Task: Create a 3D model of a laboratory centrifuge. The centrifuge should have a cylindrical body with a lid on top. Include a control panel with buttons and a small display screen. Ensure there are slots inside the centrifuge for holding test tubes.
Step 527:
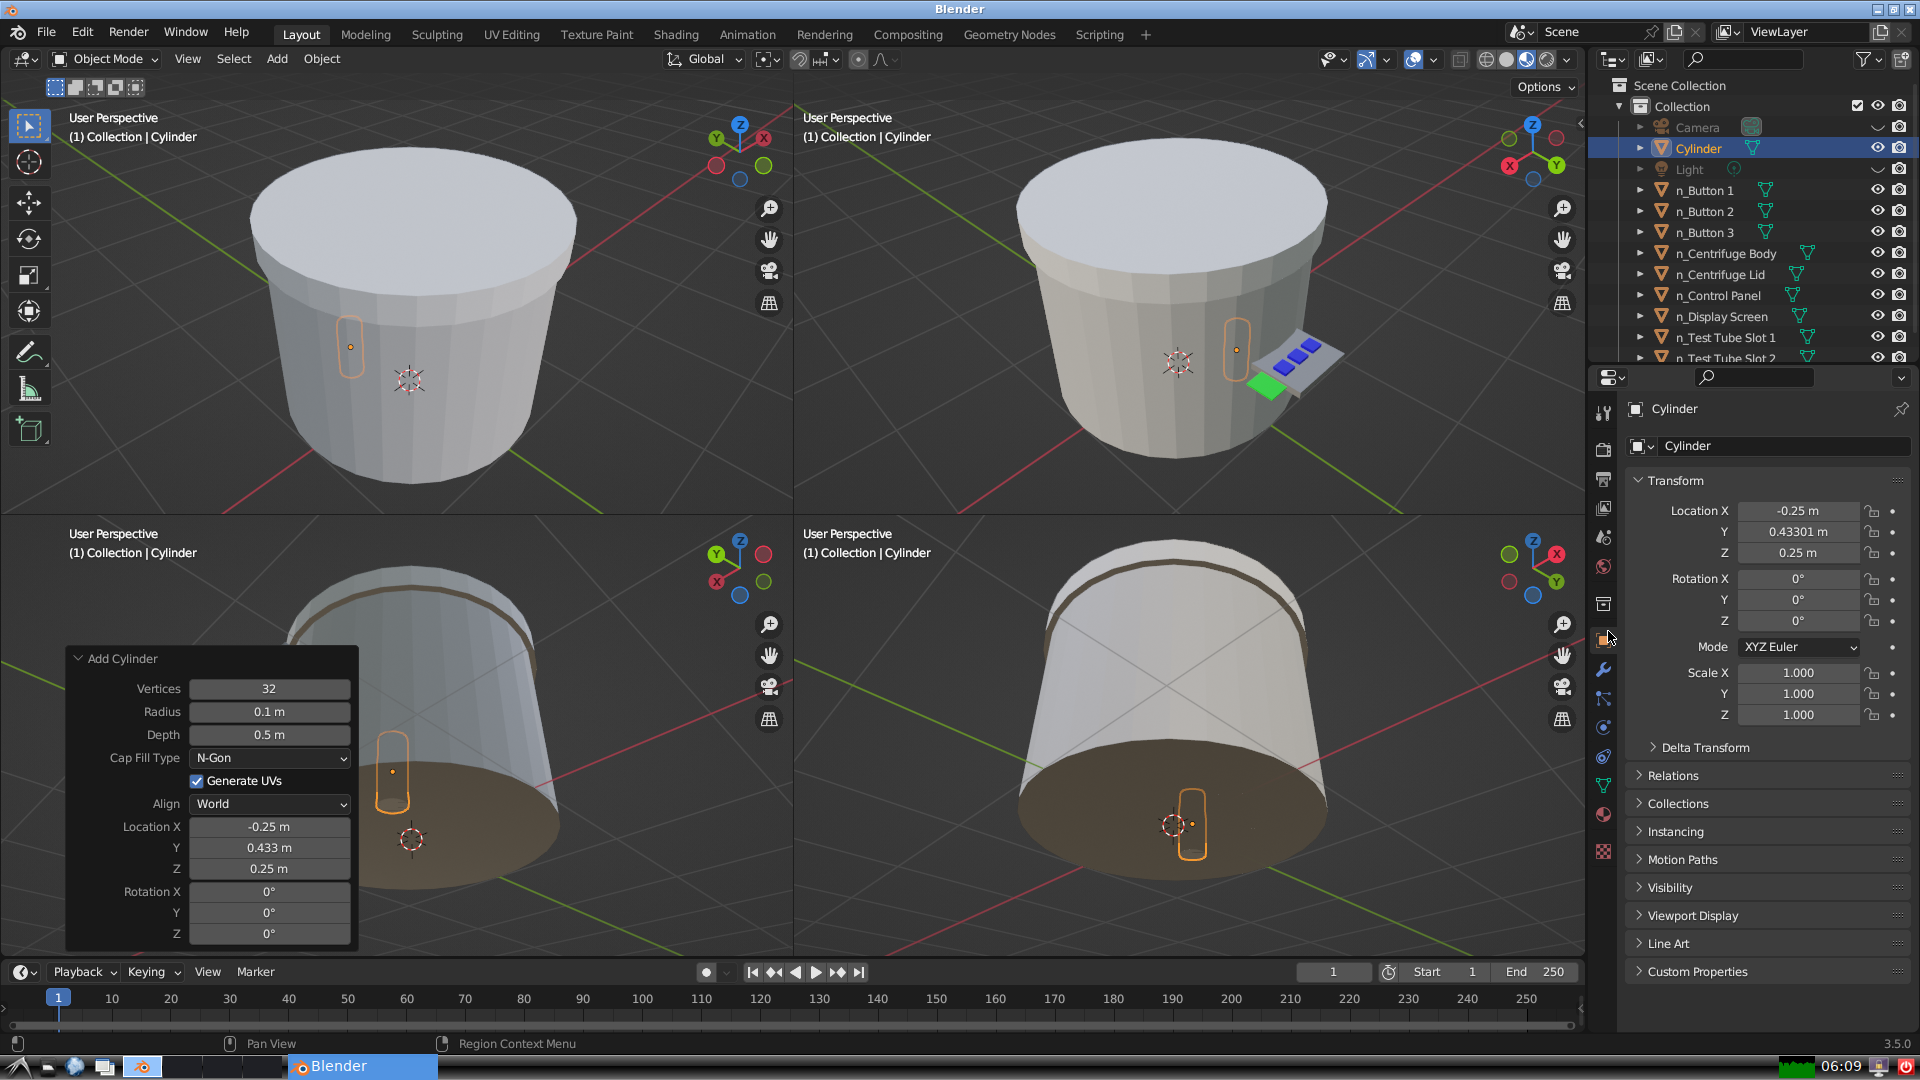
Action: {"mouse_move": [1732, 445]}